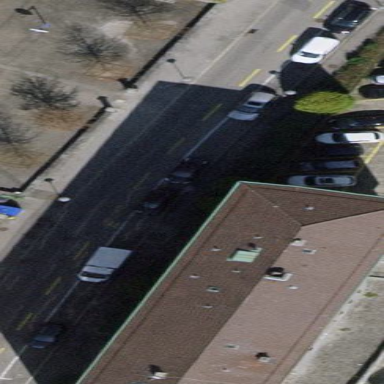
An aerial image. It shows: Street-side parking area with parallel orientation on asphalt surface.